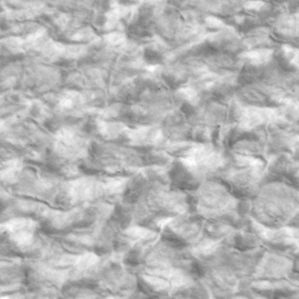
Label: non_frost